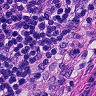
Metastatic tissue present: no